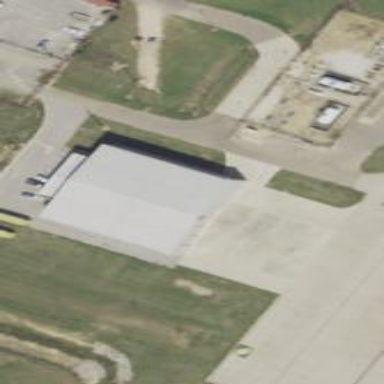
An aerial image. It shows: Hangar building.